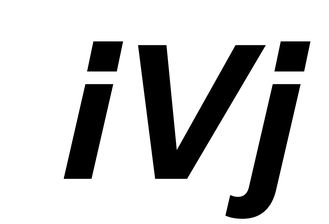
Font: InstrumentSans-Italic_Bold_Italic